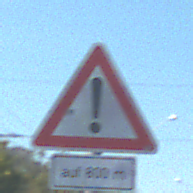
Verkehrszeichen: Gefahrenstelle
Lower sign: LaengeEinerStrecke5
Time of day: Midday
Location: Outdoor (Urban)
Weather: Clear
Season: NotSpecified
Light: Natural